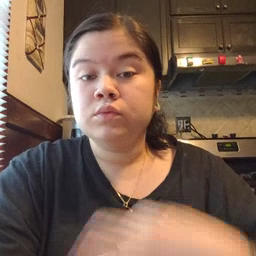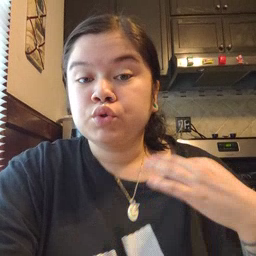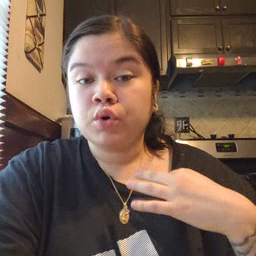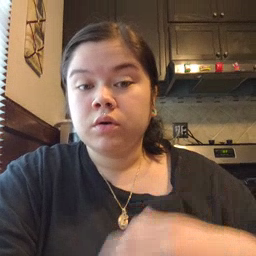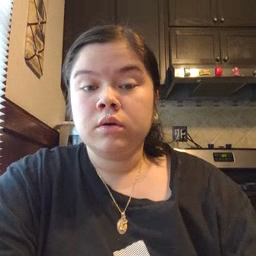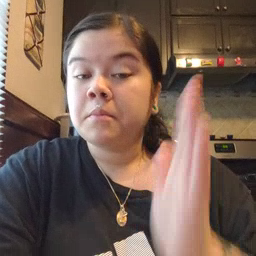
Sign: shirt